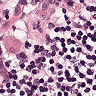
Metastatic tissue present: no